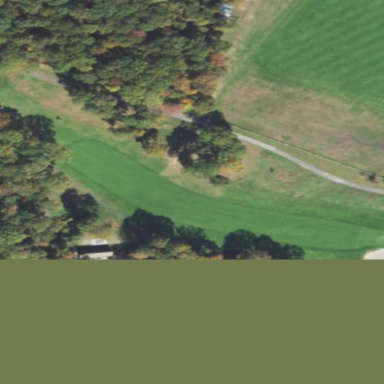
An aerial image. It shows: Golf fairway surrounded by grass.